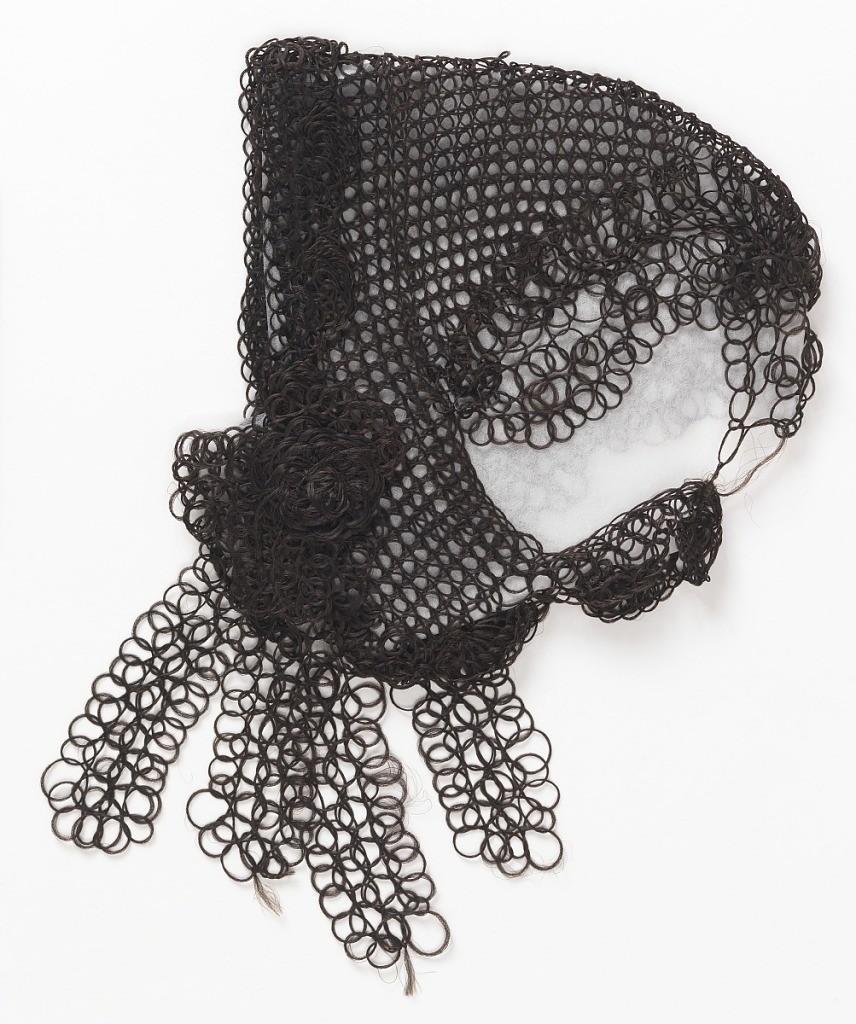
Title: Cap
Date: ca. 1860
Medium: silk or possibly hair Technique: looping
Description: Cap with a triangular shape has rosettes and streamers over each ear in brown silk or hair.